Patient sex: M
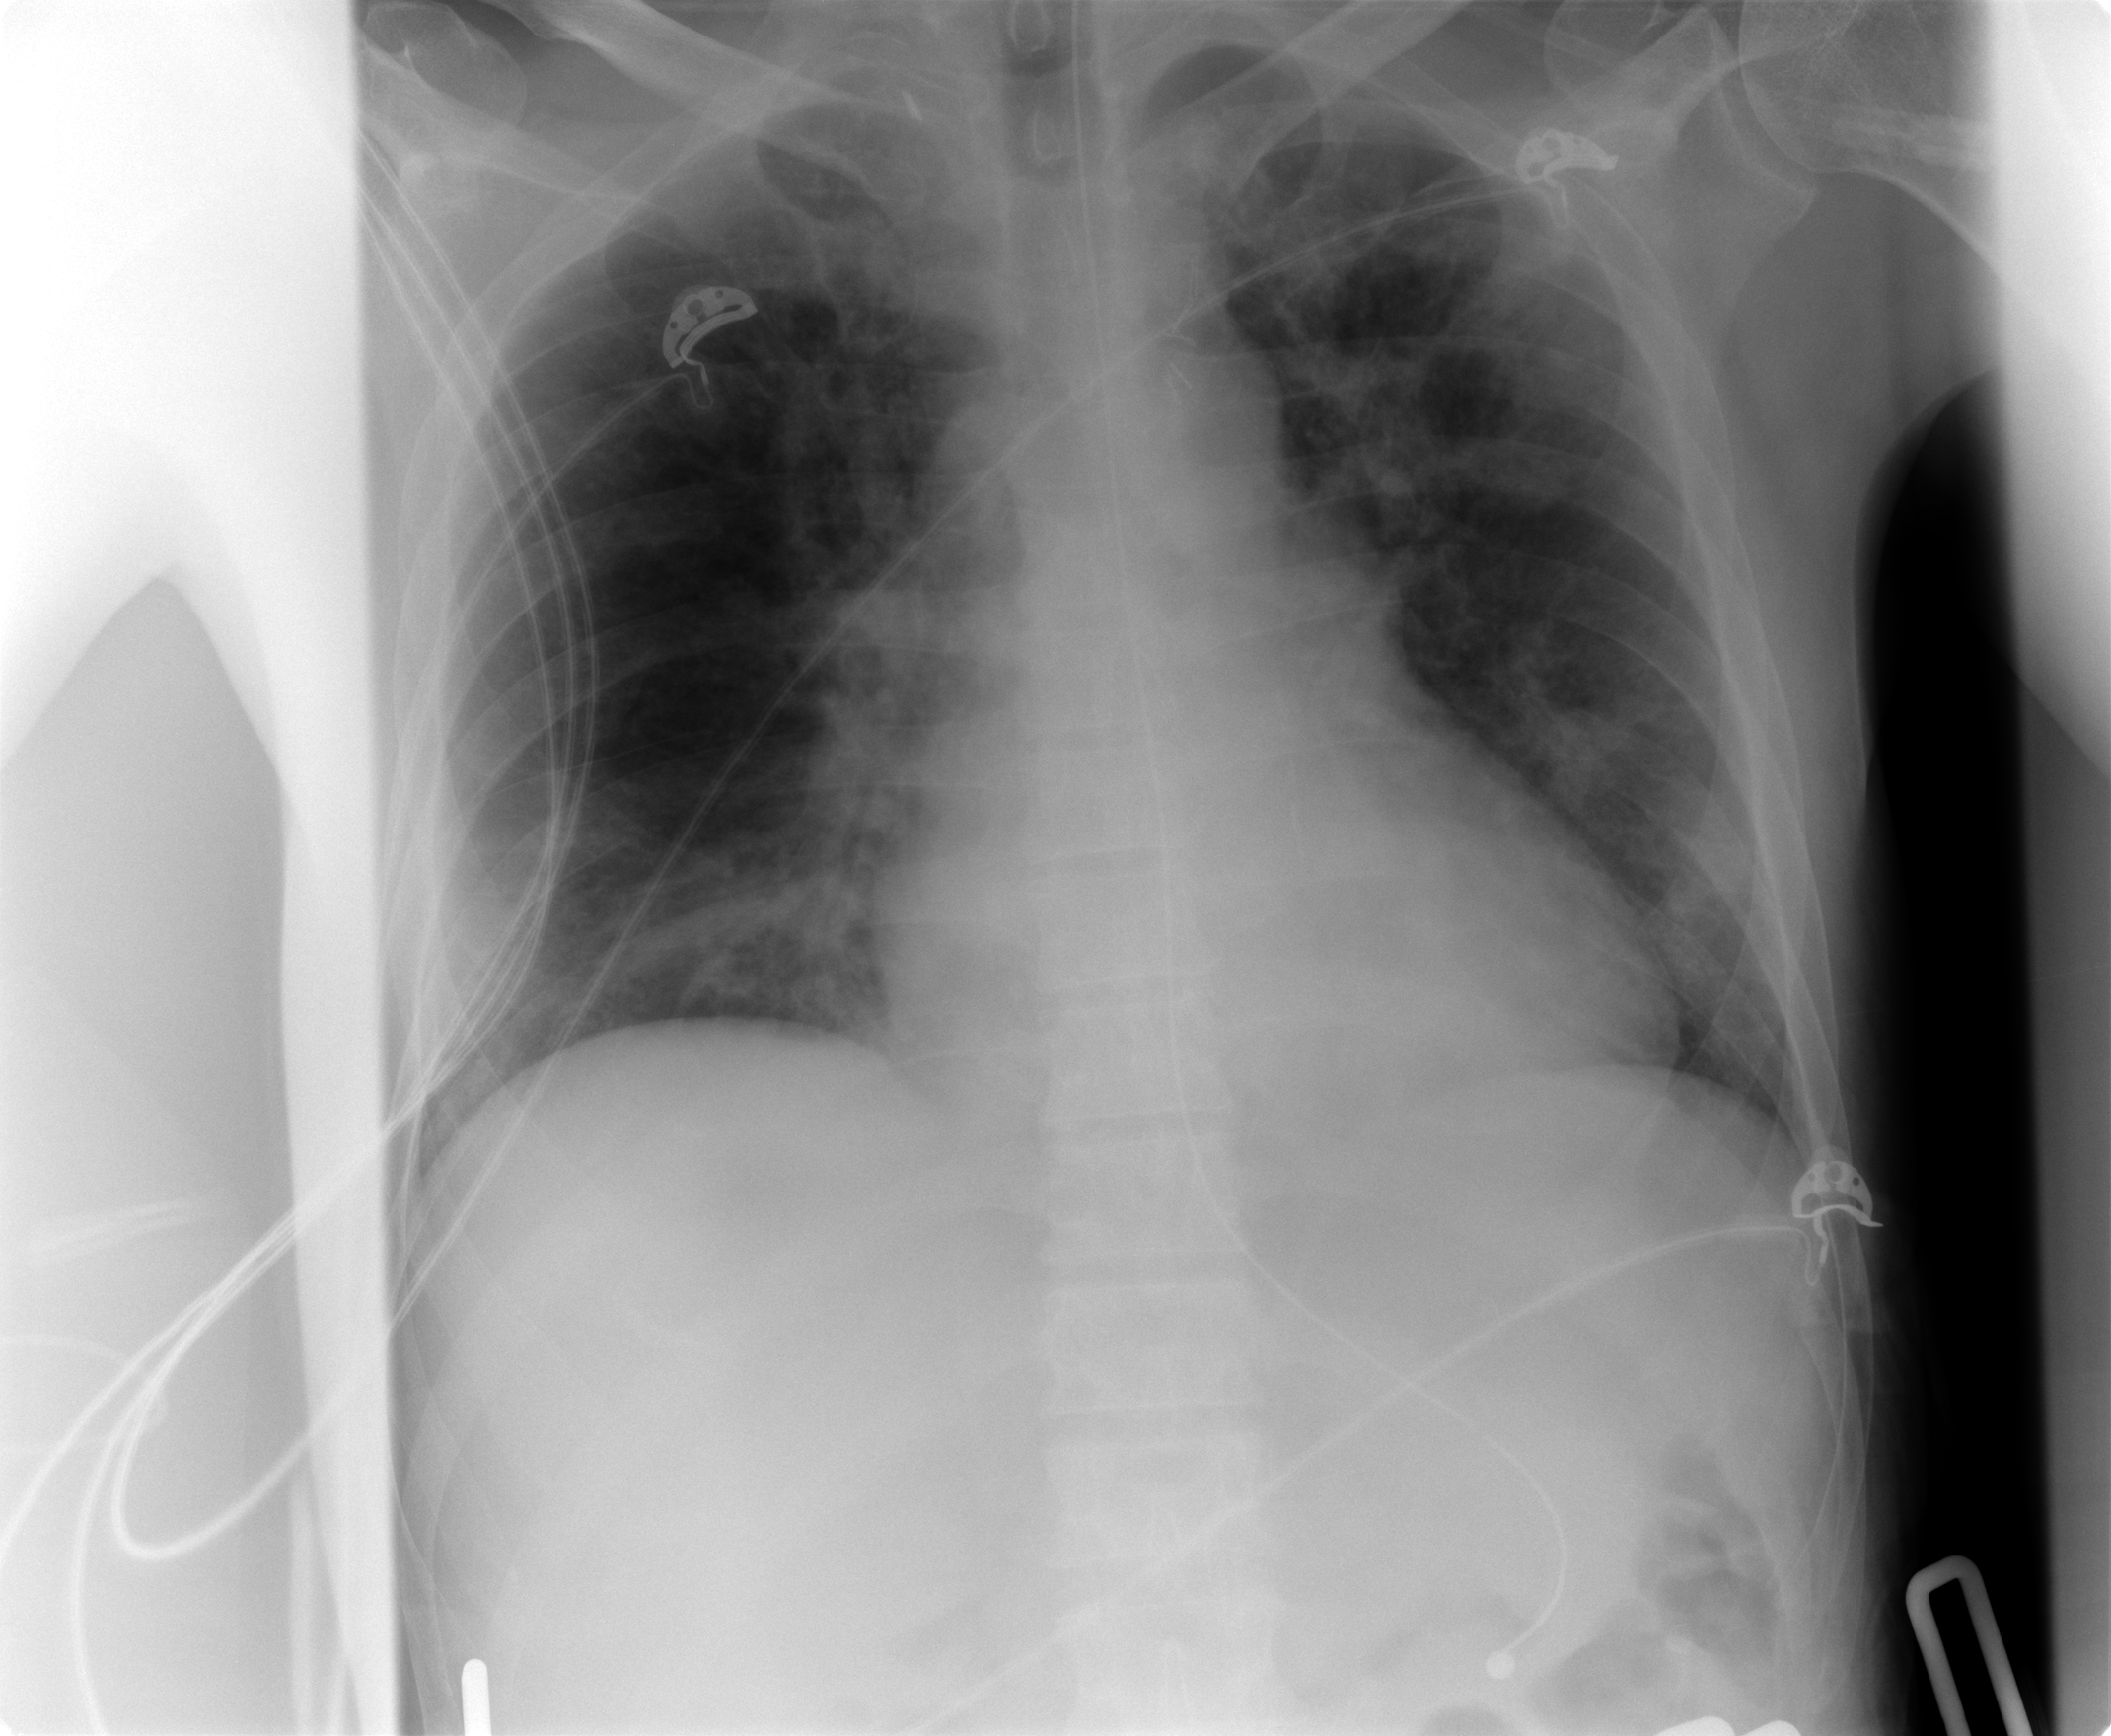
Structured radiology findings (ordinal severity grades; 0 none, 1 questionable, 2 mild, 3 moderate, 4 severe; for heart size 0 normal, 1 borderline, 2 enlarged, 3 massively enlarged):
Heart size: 0
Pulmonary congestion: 2
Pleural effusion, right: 1
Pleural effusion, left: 0
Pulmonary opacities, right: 1
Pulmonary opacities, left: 1
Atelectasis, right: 2
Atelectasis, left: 2